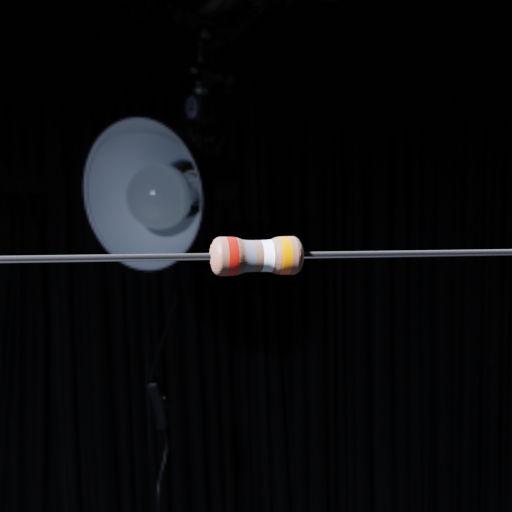
Resistor colour bands (in order): red, gray, white, orange